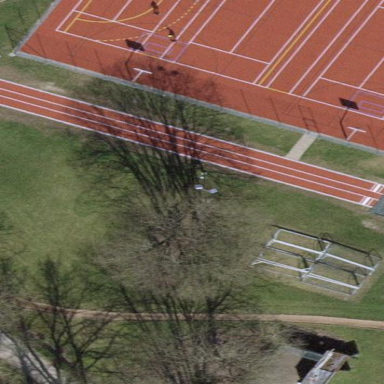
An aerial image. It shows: Athletics pitch with tartan surface for leisure sports.